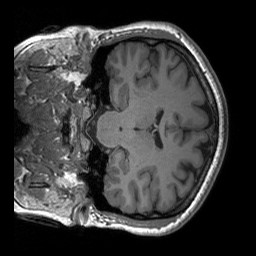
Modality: T1w
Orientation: coronal
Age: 27
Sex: female
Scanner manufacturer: siemens
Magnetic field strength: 3 T
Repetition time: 1.9 s
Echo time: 0.00227 s